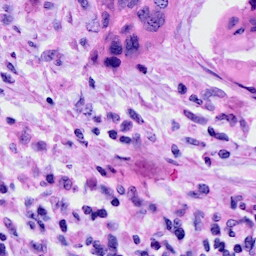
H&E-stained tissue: Cervix